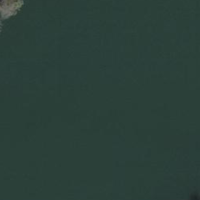
EUNIS habitat code: 14
Species observed at this site:
Tachybaptus ruficollis
Fulica atra
Anas platyrhynchos
Filipendula ulmaria